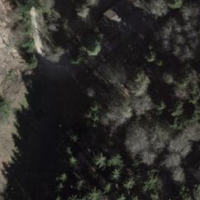
EUNIS habitat code: 41
Species observed at this site:
Fagus sylvatica